Modality: CBCT
Slice 93 of 185
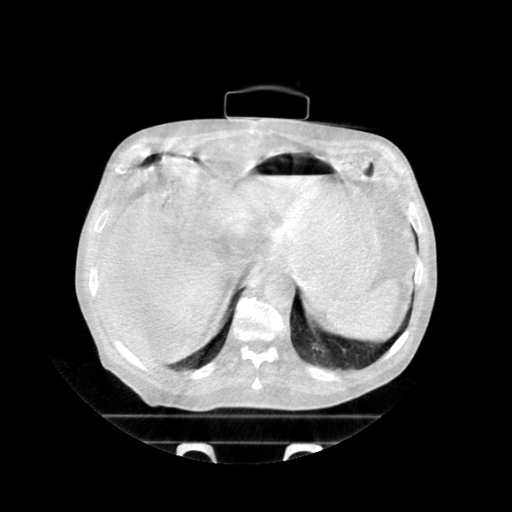